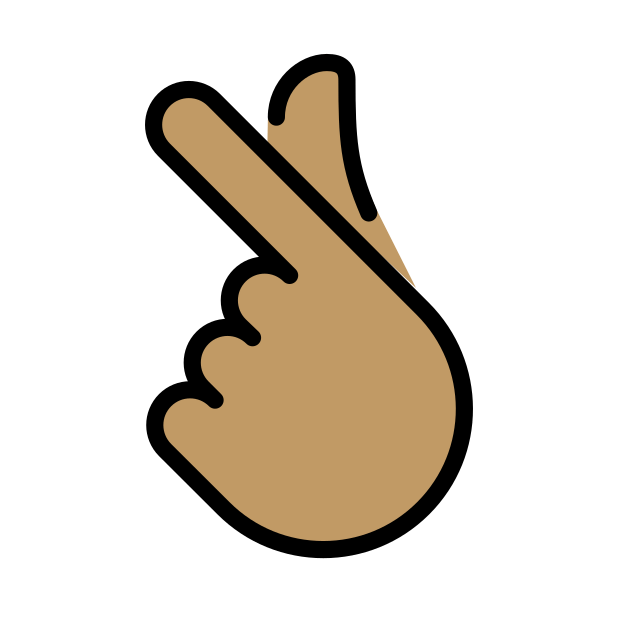
hand with index finger and thumb crossed: medium skin tone